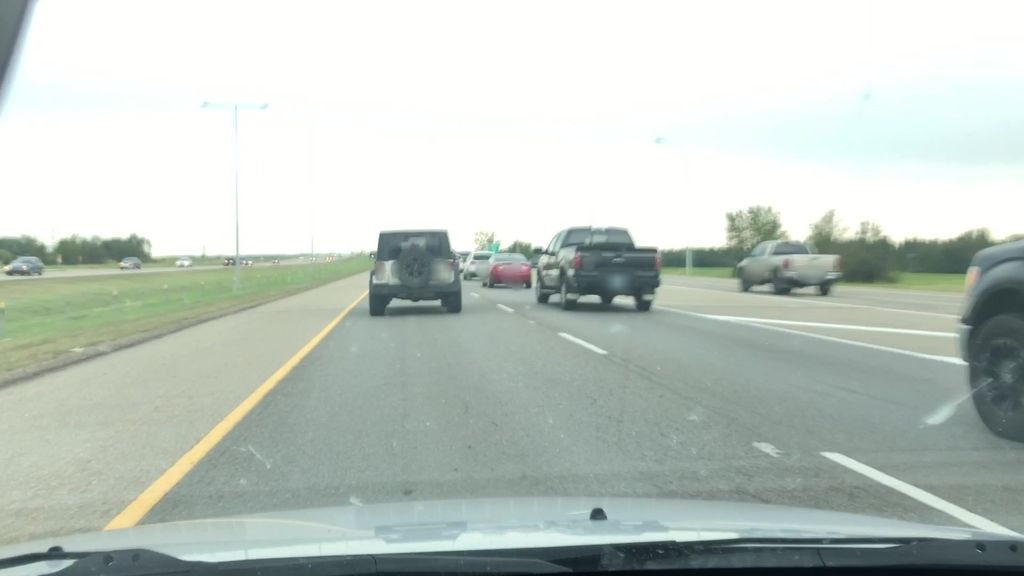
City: edmonton